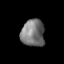
Tissue: skin
Cell type: Epithelial cells
Senescence score: 0.2696
Nuclear area (px): 620
Mean DAPI intensity: 119.387